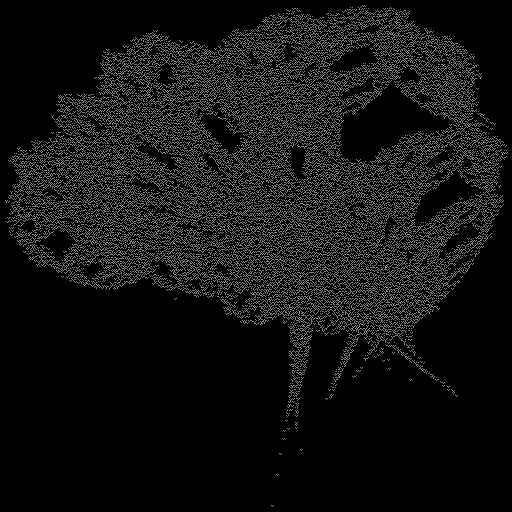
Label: broccoli